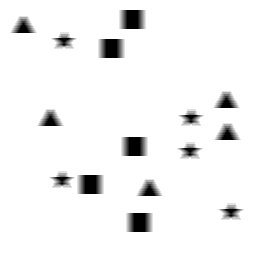
Squares: 5
Triangles: 5
Stars: 5
Total shapes: 15